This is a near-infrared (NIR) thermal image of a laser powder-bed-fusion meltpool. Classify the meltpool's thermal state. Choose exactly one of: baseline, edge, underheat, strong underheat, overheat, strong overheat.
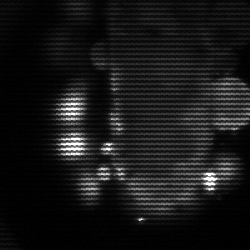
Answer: strong underheat